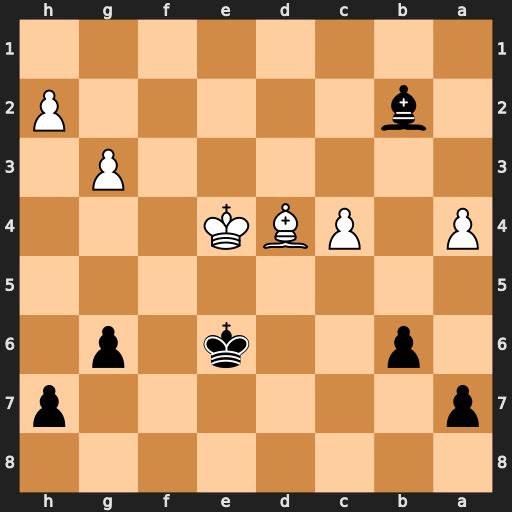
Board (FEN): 8/p6p/1p2k1p1/8/P1PBK3/6P1/1b5P/8
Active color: b
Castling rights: -
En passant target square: -
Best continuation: Bxd4 Kxd4 Kd6 c5+ bxc5+